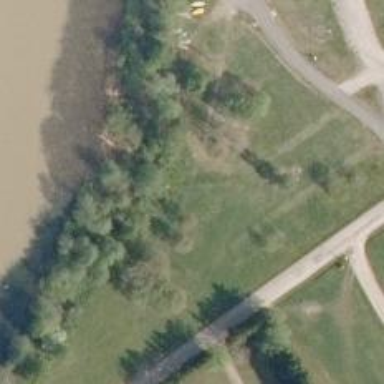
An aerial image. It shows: Disc golf hole.